Question: <URL>
The textarea below contains some javascript to clear the text when the user clicks and puts the default text back if the user does not type anything.
I need to escape the ''' so that the javascript will work
I've tried '&#39;' and just ''' and when I click inside the textarea ('onfocus') the text does not go away and I get this error in the console:

However when I try '&quot;' it will work! But I need a ''' or a ''' not '"'
'''
<div id="the-accept-textarea">
<textarea id="accept-response-text" rows="5" cols="50"
value="I'd be happy to make this introduction if possible. Contact me at your convenience."
onblur="if (this.value == '') {
this.value = 'I'd be happy to make this introduction if possible. Contact me at your convenience.';}"
onfocus="if (this.value == 'I'd be happy to make this introduction if possible. Contact me at your convenience.')
{this.value = '';}">I'd be happy to make this introduction if possible. Contact me at your convenience.
</textarea>
</div>
'''
How would you handle this?
---
trying this
'''
var defaultValue = 'I'd be happy to make this introduction if possible. Contact me at your convenience.'
var txtArea = document.getElementById("accept-response-text");
console.log('txtArea = '+txtArea);
console.log(defaultValue);
txtArea.value = defaultValue;
txtArea.focus = function() {
console.log('inside focus');
if (this.value === this.defaultValue) {
console.log('value is defaultValue');
this.value = '';
}
}
txtArea.blur = function() {
if (this.value === '') {
this.value = this.defaultValue;
}
}
'''
However the focus and blur aren't working, but it is setting the value via Javascript to the textarea
'''
<textarea id="accept-response-text" rows="5" cols="50" value=""></textarea>
'''
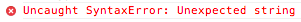
Answer: All you need is
<URL>
'''
window.onload=function() {
var txtArea=document.getElementById("accept-response-text");
txtArea.onfocus=function() {
if (this.value === this.defaultValue) {
this.value = '';
}
}
txtArea.onblur=function() {
if (this.value === '') {
this.value = this.defaultValue;
}
}
}
'''
---
Here is a version with placeholder and support for browsers without placeholders
<URL>
'''
function hasPlaceHolder() {
var i = document.createElement('input');
return 'placeholder' in i;
}
window.onload=function() {
var txt_area_accept = document.getElementById("accept-response-text");
if (!hasPlaceHolder()) {
txt_area_accept.defaultValue=txt_area_accept.getAttribute("placeholder");
txt_area_accept.onfocus = function() {
if (this.value === this.defaultValue) {
this.value = '';
}
}
txt_area_accept.onblur = function() {
if (this.value === '') {
this.value = this.defaultValue;
}
}
}
}
'''